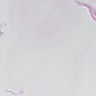
Metastatic tissue present: no